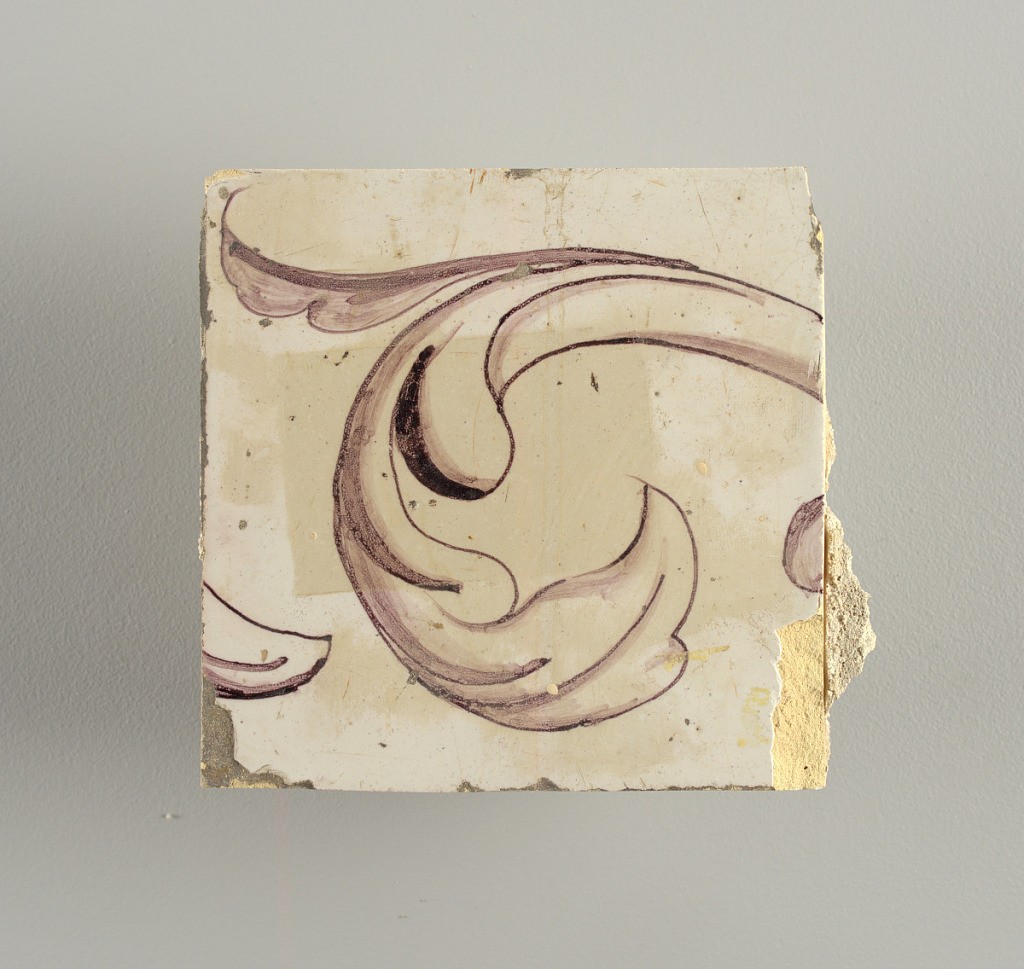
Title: Wall facing
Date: ca. 1725
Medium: tin-glazed earthenware, underglaze
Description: Running design for a frieze or a dado, composed of scrolls of foliage and strapwork, and four repeating motifs--a seated woman in a small upright oval medallion, a putto seated on a rocailled base, and strapwork in axial pattern.  The various panels, A to F, show various repeats of the same design, all being five tiles high and a varying number of tiles wide.